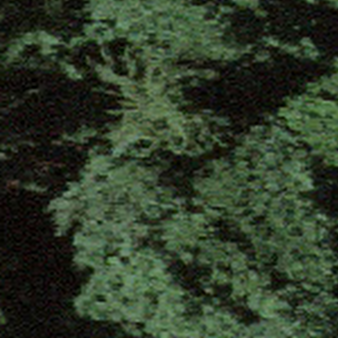
Label: other